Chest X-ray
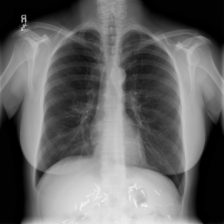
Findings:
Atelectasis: negative
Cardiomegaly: negative
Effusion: negative
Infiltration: negative
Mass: positive
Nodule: negative
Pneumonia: negative
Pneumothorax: negative
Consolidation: negative
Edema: negative
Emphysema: negative
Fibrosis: negative
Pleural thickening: negative
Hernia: negative